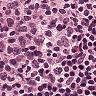
Metastatic tissue present: no